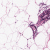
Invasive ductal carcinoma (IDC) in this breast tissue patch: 0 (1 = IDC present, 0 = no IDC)